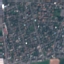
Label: Residential